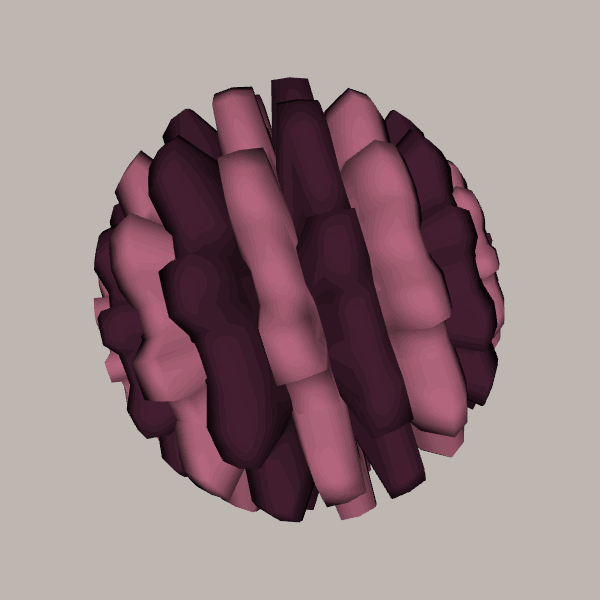
Background: light